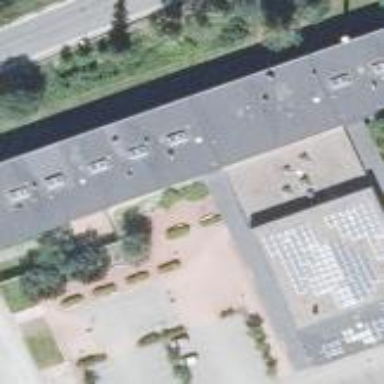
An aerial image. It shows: School building.